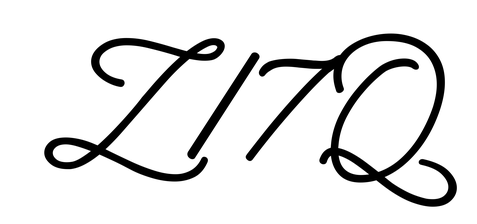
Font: MeowScript-Regular